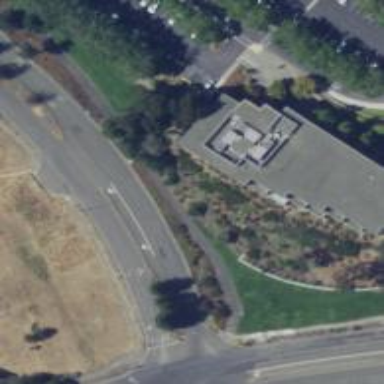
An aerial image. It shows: Office building.